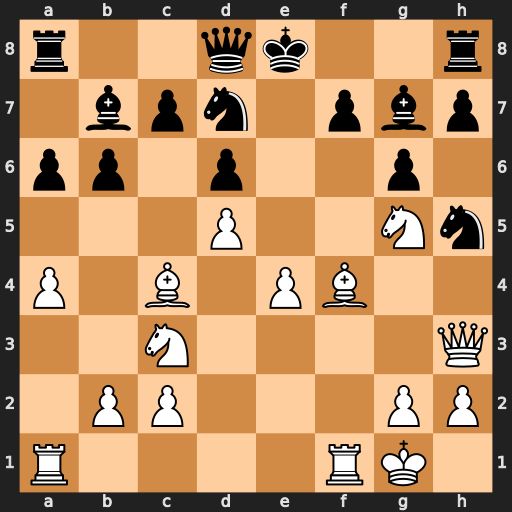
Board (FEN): r2qk2r/1bpn1pbp/pp1p2p1/3P2Nn/P1B1PB2/2N4Q/1PP3PP/R4RK1
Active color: w
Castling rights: kq
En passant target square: -
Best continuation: Nxf7 Nxf4 Rxf4